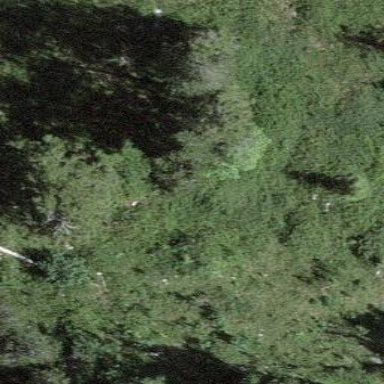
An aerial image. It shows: Patch of scrub vegetation.